Interaction volume radius: 5 \u00c5
Interaction volume height: 15 \u00c5
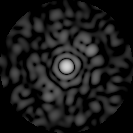
Disorder parameter: 0.8026